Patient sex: F
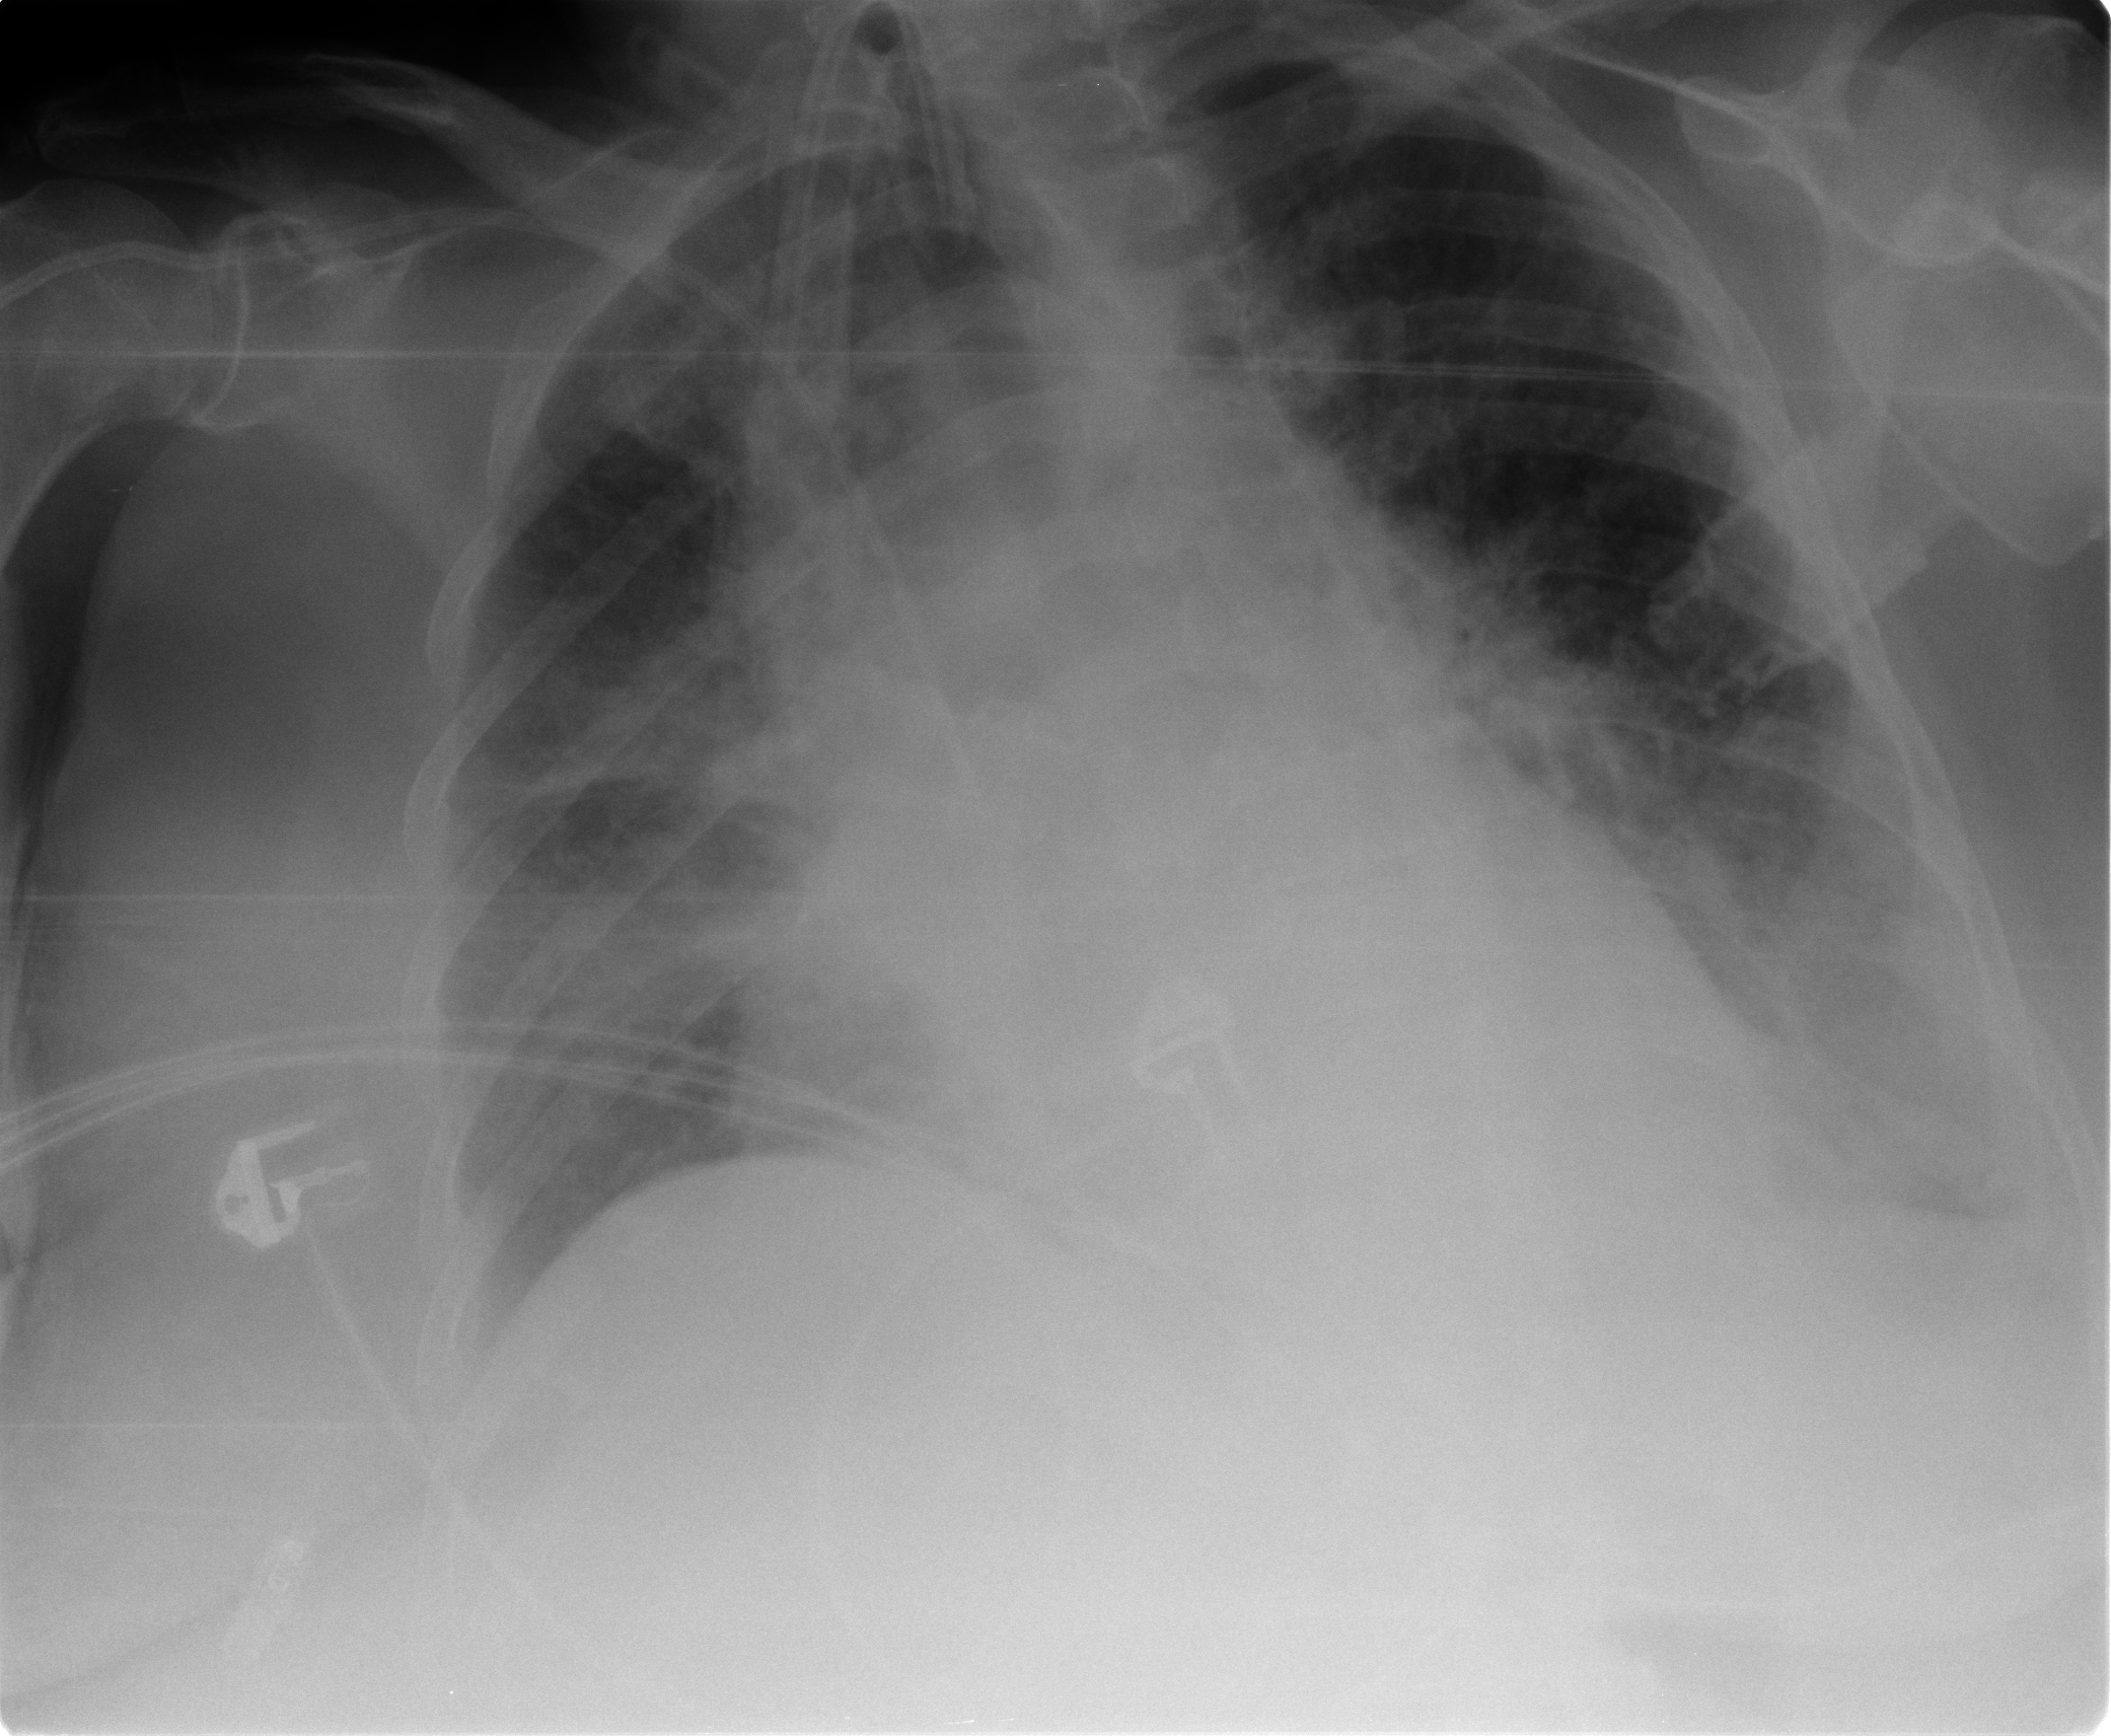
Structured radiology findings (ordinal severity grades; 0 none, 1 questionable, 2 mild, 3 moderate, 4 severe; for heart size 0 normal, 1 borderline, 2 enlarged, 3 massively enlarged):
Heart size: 2
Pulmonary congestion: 3
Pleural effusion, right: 0
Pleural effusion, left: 2
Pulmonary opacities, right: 2
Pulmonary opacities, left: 2
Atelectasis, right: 2
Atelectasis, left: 2